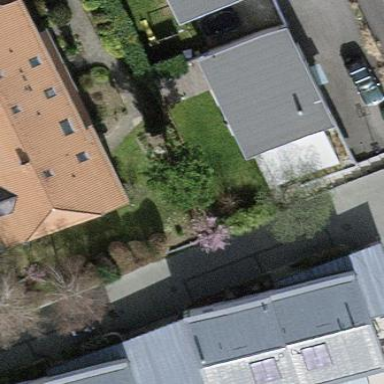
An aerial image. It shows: Garden surrounded by fence.